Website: apple
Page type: account-selection
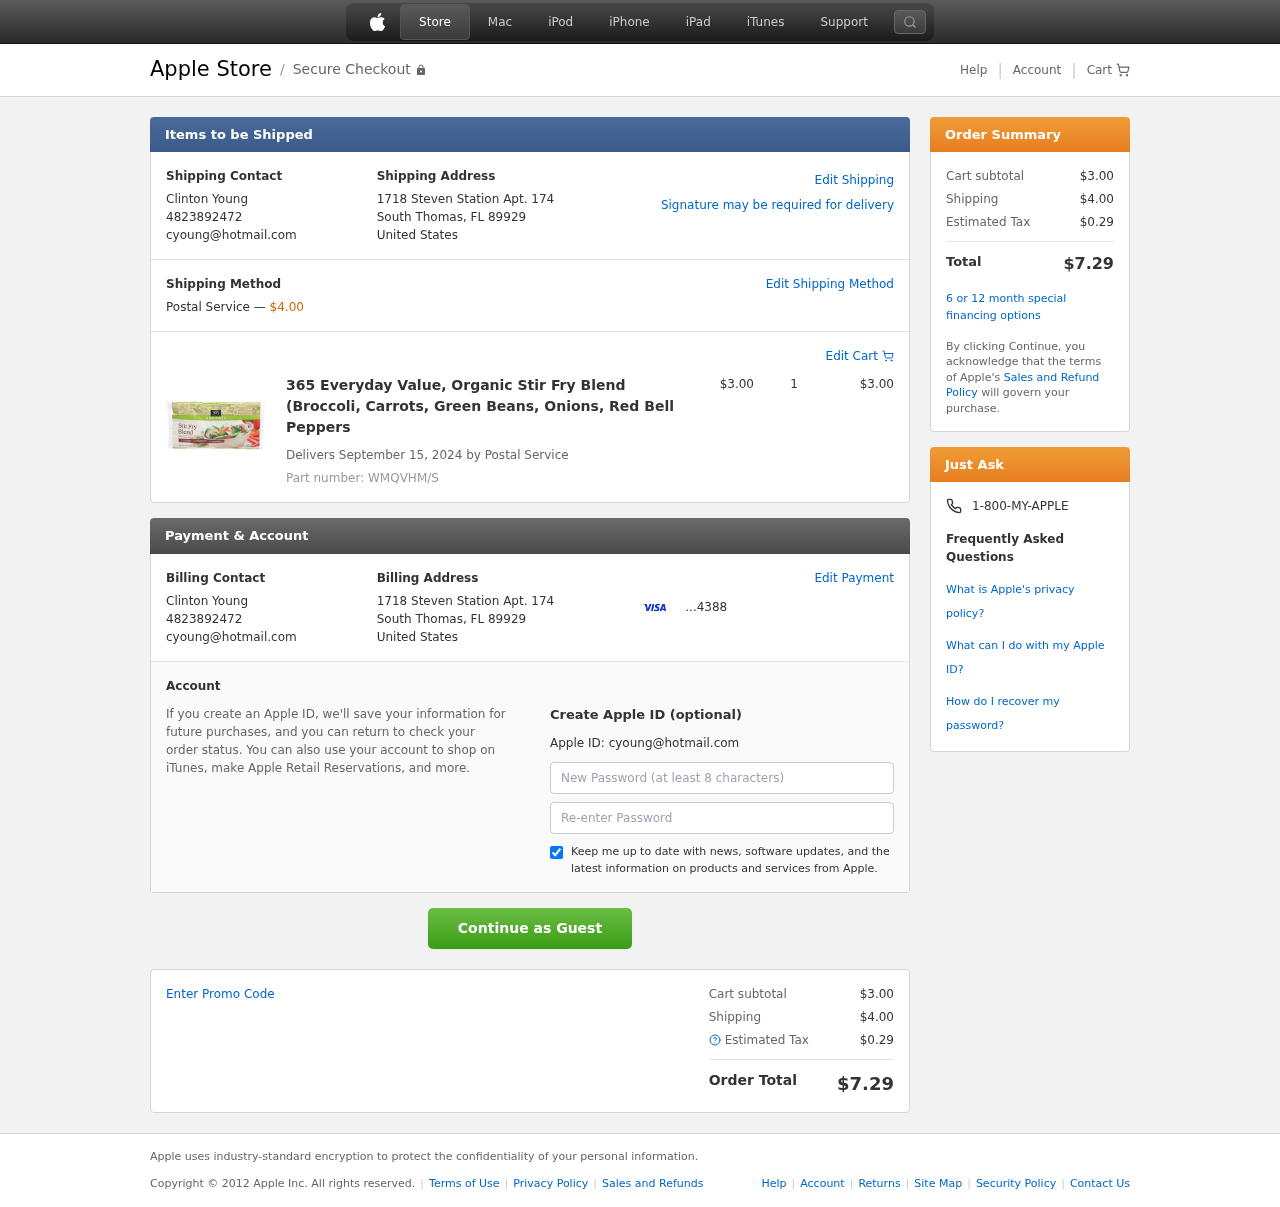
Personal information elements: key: PII_CARD_LAST4
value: ...4388
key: PII_CITY_STATE_ZIP
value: South Thomas, FL 89929
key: PII_COUNTRY
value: United States
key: PII_EMAIL
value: cyoung@hotmail.com
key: PII_FULLNAME
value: Clinton Young
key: PII_PHONE
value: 4823892472
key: PII_STREET
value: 1718 Steven Station Apt. 174
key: PII_FIRSTNAME
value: Clinton
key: PII_LASTNAME
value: Young
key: PII_FULLNAME2
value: Clinton Young
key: PII_FULLNAME3
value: Clinton Young
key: PII_FIRSTNAME2
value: Clinton
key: PII_FIRSTNAME3
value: Clinton
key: PII_LASTNAME2
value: Young
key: PII_LASTNAME3
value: Young
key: PII_FIRSTNAME_DERIVED
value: Clinton
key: PII_LASTNAME_DERIVED
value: Young
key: PII_FULLNAME_DERIVED
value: Clinton Young
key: PII_NAME_FULL_DERIVED
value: Clinton Young
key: PII_PHONE_LINE
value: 2472
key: PII_PHONE_SUFFIX
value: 2472
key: PII_PHONE2
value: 4823892472
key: PII_PHONE3
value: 4823892472
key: PII_PHONE_NUMERIC
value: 4823892472
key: PII_PHONE_LINE_NUMERIC
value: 2472
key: PII_PHONE_SUFFIX_NUMERIC
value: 2472
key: PII_PHONE2_NUMERIC
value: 4823892472
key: PII_PHONE3_NUMERIC
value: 4823892472
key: PII_PHONE_DIGITS
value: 4823892472
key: PII_PHONE_LAST4
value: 2472
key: PII_EMAIL2
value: cyoung@hotmail.com
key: PII_EMAIL3
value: cyoung@hotmail.com
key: PII_CITY
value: South Thomas
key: PII_STATE_ABBR
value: FL
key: PII_POSTCODE
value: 89929
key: PII_POSTCODE_FULL
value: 89929
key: PII_CITY_STATE
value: South Thomas, FL
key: PII_POSTCODE_NUMERIC
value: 89929
Product elements: key: PRODUCT1_NAME
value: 365 Everyday Value, Organic Stir Fry Blend (Broccoli, Carrots, Green Beans, Onions, Red Bell Peppers
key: PRODUCT1_PRICE
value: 3
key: PRODUCT1_QUANTITY
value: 1
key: PRODUCT_PART_NUMBER
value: Part number: WMQVHM/S
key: PRODUCT_TOTAL
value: $3.00
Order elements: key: ORDER_SHIPPING_COST
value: $4.00
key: ORDER_DELIVERY_DATE
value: Delivers September 15, 2024 by Postal Service
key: ORDER_SUBTOTAL
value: $3.00
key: ORDER_TAX
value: $0.29
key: ORDER_TOTAL
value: $7.29